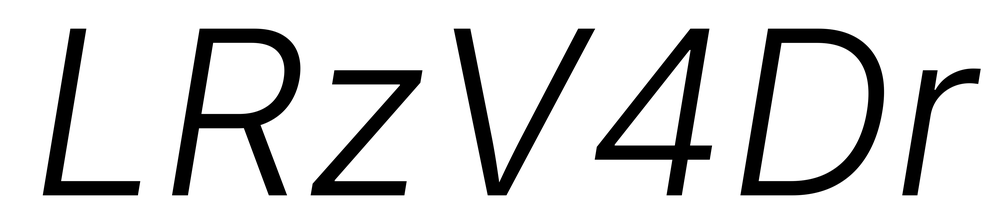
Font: Inter-Italic_Light_Italic